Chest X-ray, AP view. Patient: 58 years old, sex M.
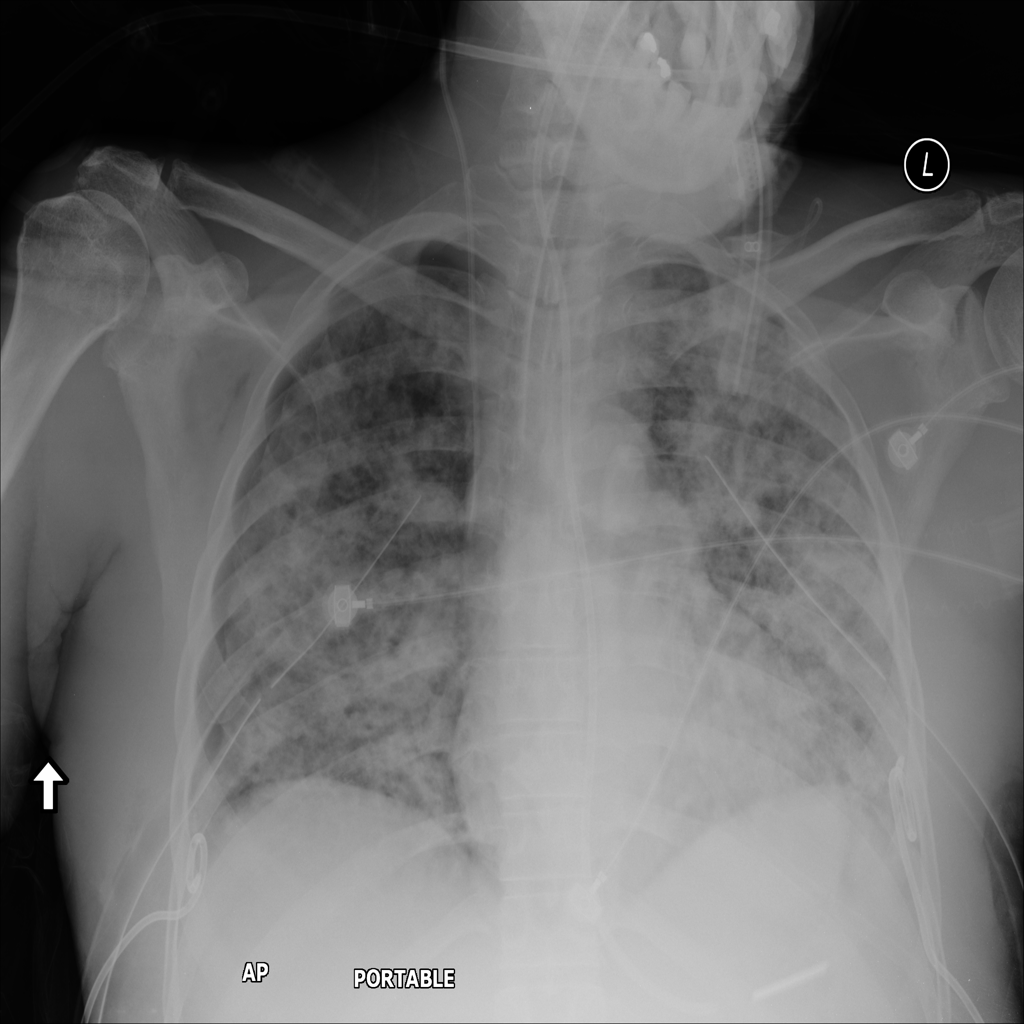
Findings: Emphysema, Infiltration, Pneumothorax